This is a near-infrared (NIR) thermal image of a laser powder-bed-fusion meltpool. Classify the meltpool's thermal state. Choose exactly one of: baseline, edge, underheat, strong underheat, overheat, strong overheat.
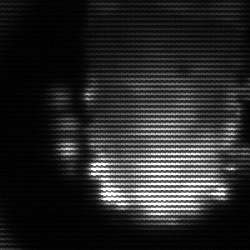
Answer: baseline